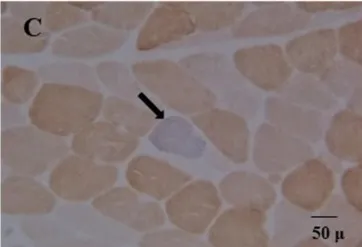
Double cytochrome c-oxidase/succinate dehydrogenase (COX/SDH) stain (40X) is depicted in panel (C); a single COX-deficient blue fiber is indicated (arrow).
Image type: pathology (immunostaining)